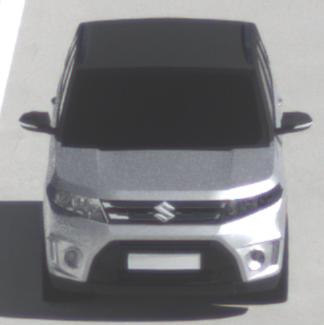
Make: Suzuki
Model: Vitara 1.6
Detailed model: Vitara (LY)
Model produced from: 2015/04
Model produced until: 2018/08
Doors: 5
Color: white
Road condition: dry road
Daytime: midday
Contrast: high contrast